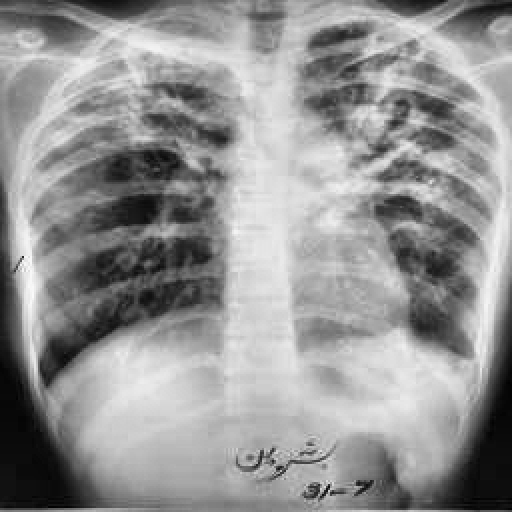
Finding: TUBERCULOSIS